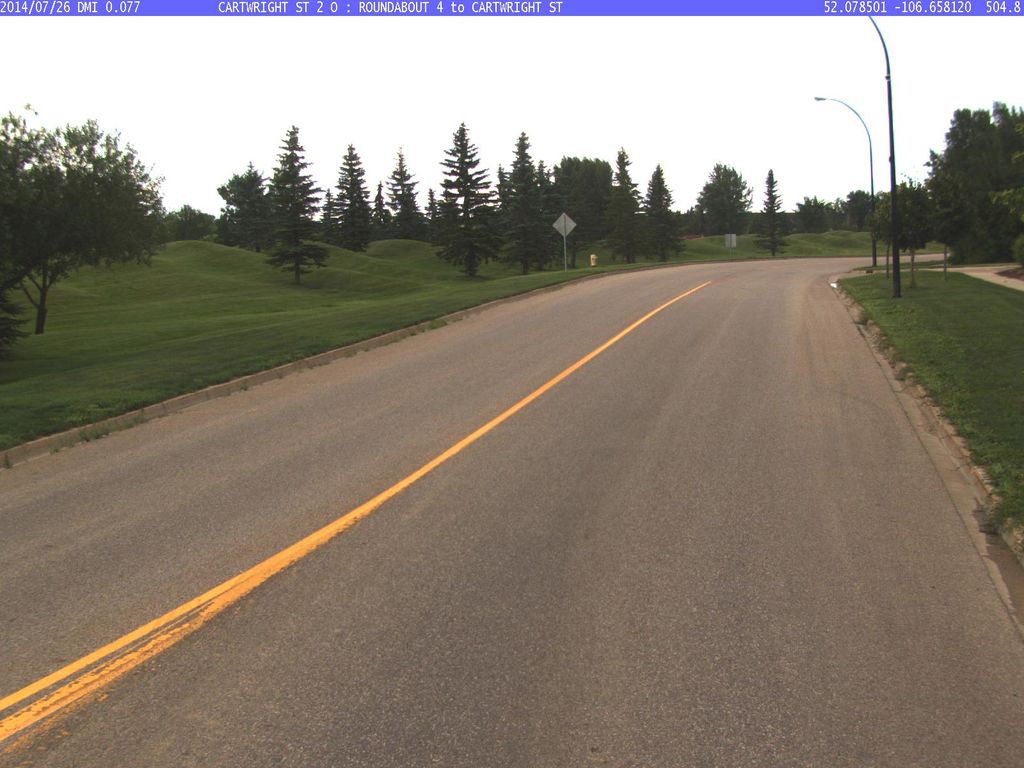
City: saskatoon